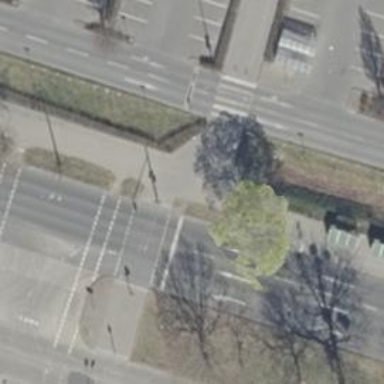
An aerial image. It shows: Road crossing with traffic signals.